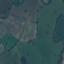
Label: Pasture